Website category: book
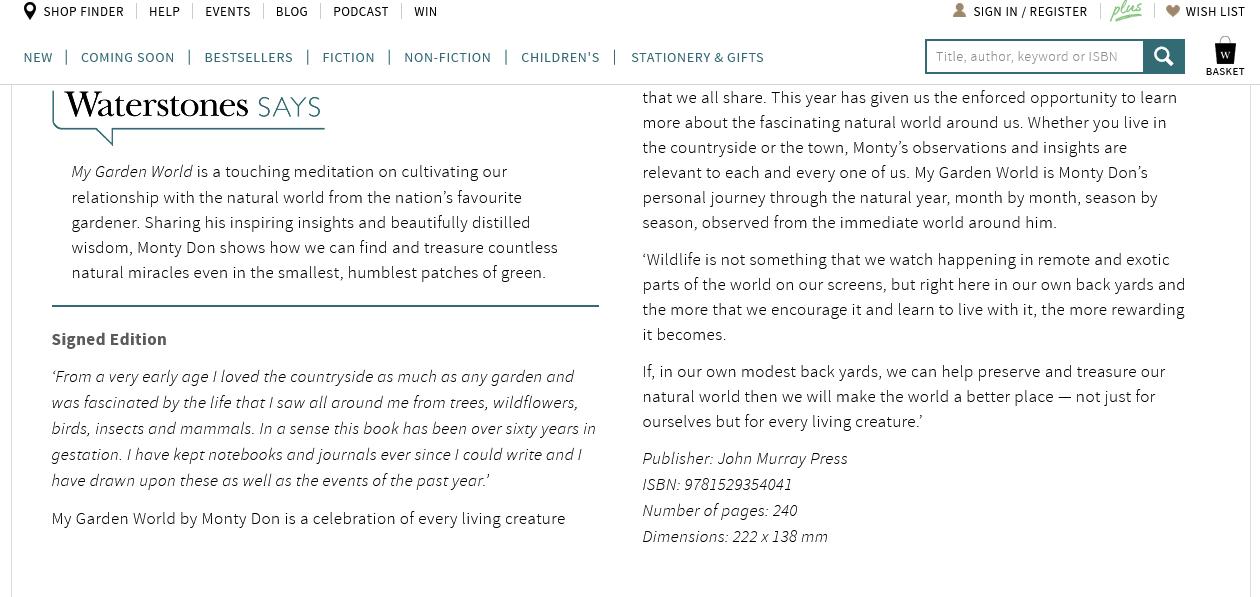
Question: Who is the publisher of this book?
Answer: John Murray Press

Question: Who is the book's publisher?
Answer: John Murray Press

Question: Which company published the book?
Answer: John Murray Press

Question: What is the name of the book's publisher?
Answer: John Murray Press

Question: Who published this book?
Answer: John Murray Press

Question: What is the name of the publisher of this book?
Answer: John Murray Press

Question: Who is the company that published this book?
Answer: John Murray Press

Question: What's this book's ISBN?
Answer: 9781529354041

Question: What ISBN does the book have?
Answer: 9781529354041

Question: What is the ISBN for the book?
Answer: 9781529354041

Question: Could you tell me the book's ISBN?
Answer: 9781529354041

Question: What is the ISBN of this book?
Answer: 9781529354041

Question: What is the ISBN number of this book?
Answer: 9781529354041

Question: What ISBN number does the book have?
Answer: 9781529354041

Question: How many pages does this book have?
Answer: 240

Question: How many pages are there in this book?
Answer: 240

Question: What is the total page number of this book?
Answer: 240

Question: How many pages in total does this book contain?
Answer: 240

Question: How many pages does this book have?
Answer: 240

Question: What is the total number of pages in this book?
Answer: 240

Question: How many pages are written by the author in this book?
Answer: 240

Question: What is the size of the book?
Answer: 222 x 138 mm

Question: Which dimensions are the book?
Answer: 222 x 138 mm

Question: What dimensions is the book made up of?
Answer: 222 x 138 mm

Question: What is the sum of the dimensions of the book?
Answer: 222 x 138 mm

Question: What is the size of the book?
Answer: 222 x 138 mm

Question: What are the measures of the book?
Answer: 222 x 138 mm

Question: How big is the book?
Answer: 222 x 138 mm